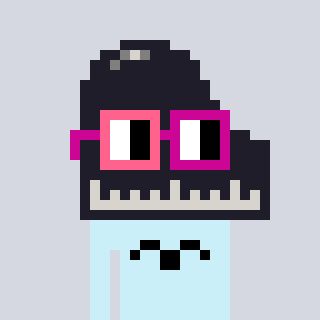
a pixel art character with square pink and red glasses, a piano-shaped head and a cold-colored body on a cool background